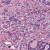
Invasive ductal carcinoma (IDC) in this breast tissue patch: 0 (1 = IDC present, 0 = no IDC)